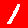
Digit: 1